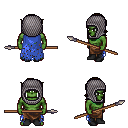
a pixel art fantasy rpg character, male body template, orc, green skin, blue tattered cape, robe skirt, brown long bangs hairstyle, chain hood, black shoes, spear, four views (front, back, left, right), 2x2 character sprite sheet, small pixel art, hard edges, no anti-aliasing